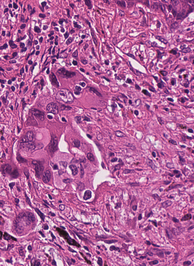
Tumor epithelial tissue: yes
Tumor-associated stroma tissue: yes
Normal tissue: no